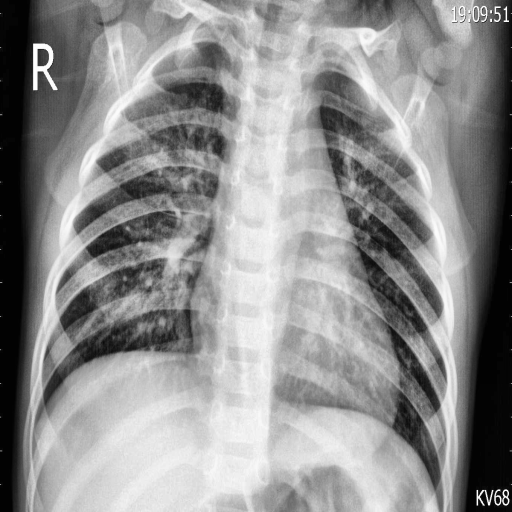
Finding: PNEUMONIA